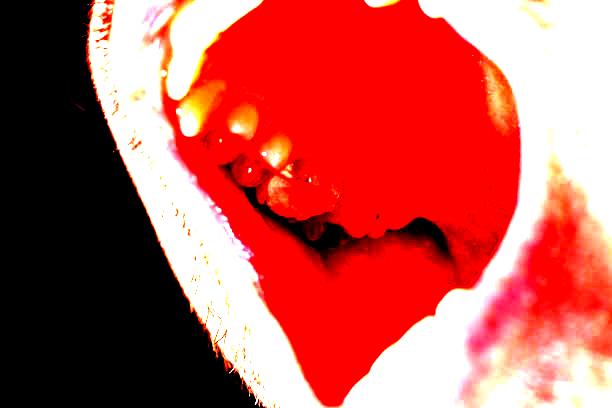
Condition: Gingivitis